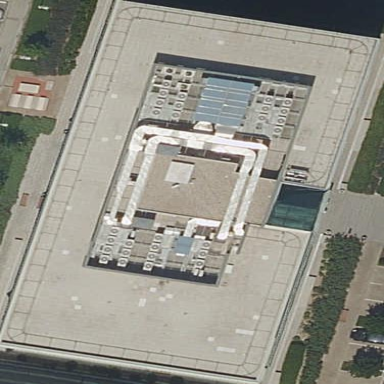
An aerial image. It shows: Office building.